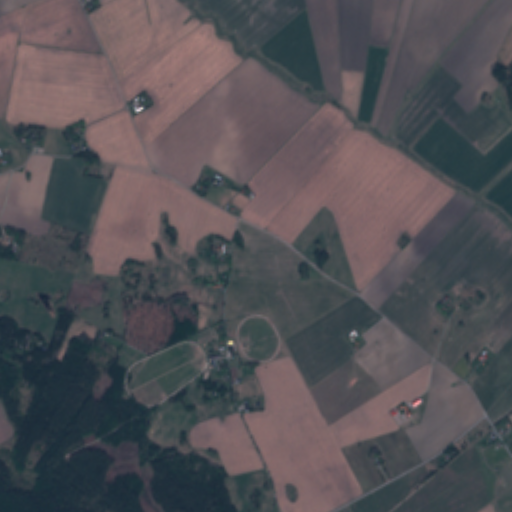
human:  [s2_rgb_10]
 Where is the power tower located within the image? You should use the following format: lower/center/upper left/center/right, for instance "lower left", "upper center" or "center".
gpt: The power tower is located in the upper left of the image.
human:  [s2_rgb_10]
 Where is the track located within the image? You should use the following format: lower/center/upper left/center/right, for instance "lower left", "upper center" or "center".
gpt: The track is located in the lower left of the image.
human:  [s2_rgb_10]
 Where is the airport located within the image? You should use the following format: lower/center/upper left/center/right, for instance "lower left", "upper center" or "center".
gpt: There is no airport in the image.